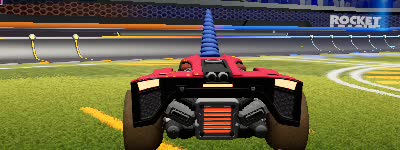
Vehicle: breakout